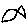
Label: fish